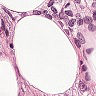
Metastatic tissue present: yes